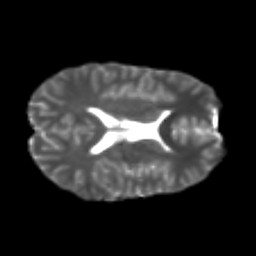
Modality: T2w
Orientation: axial
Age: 21
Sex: male
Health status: healthy
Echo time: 0.074 s